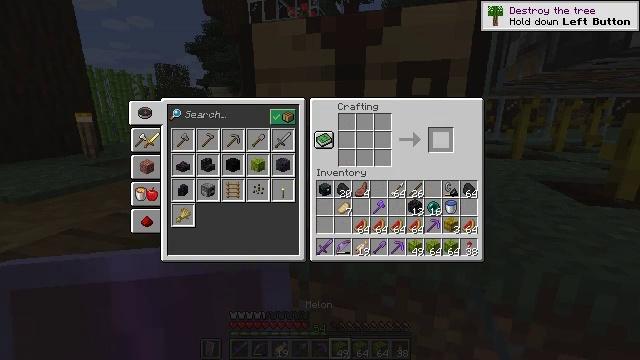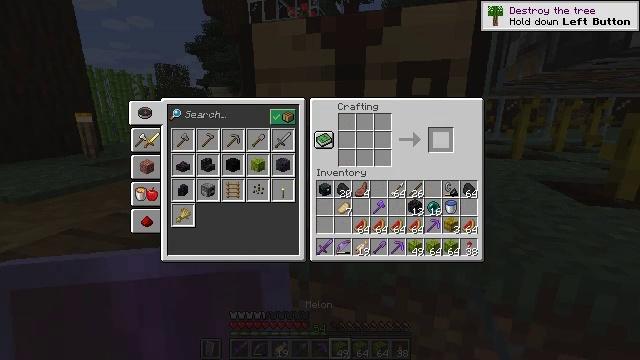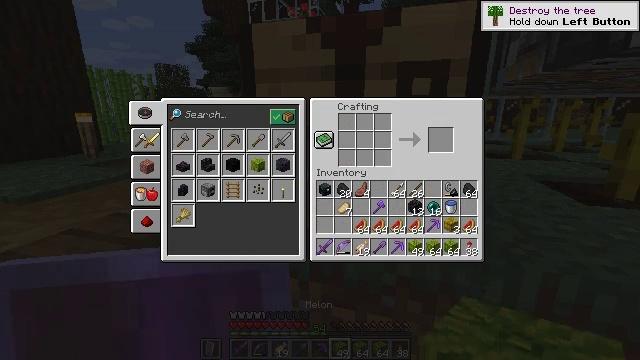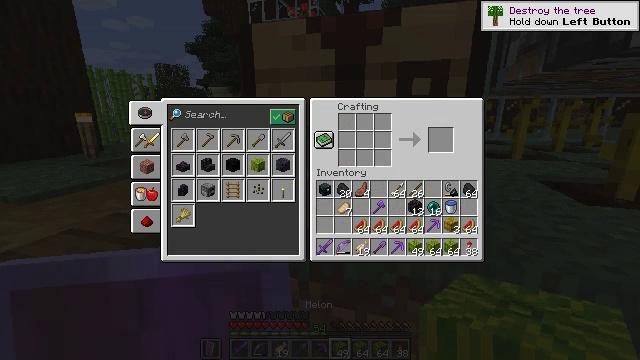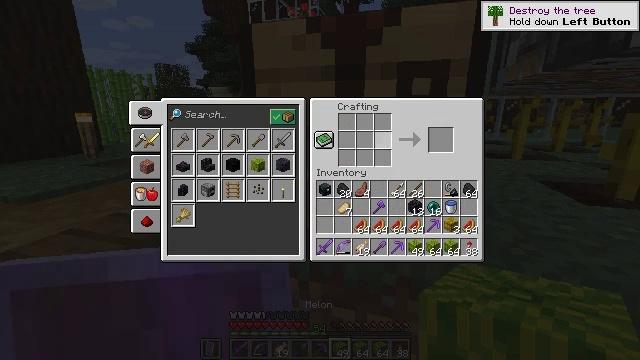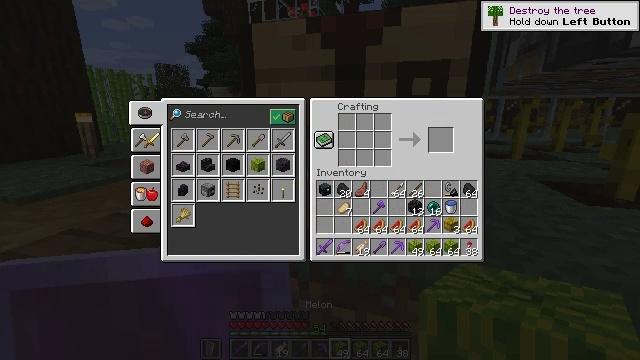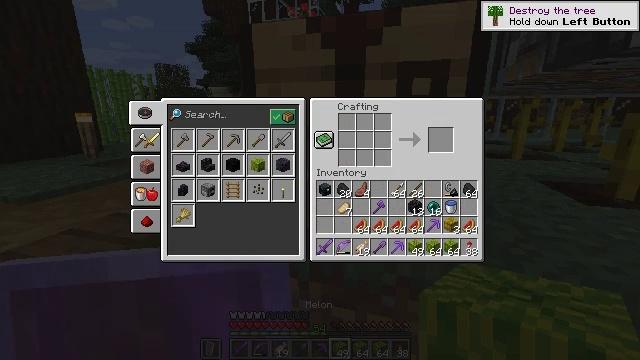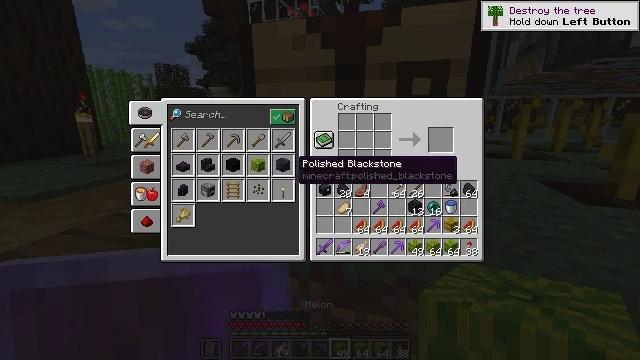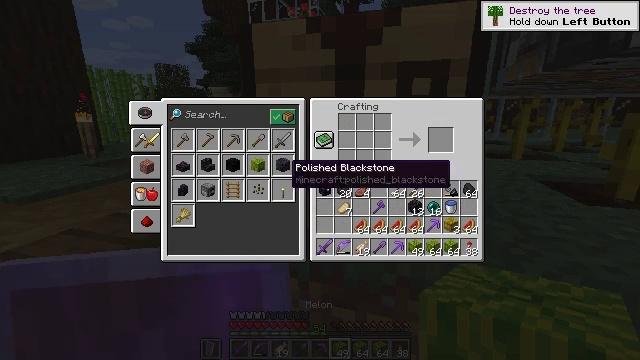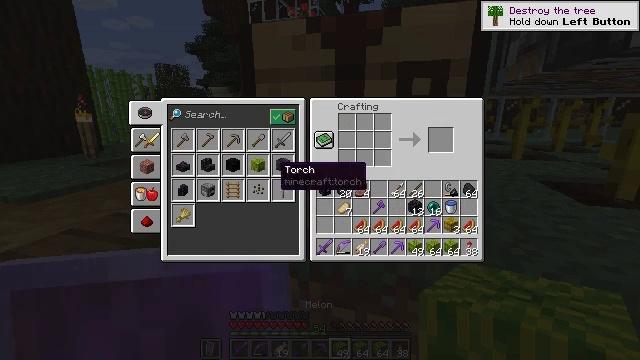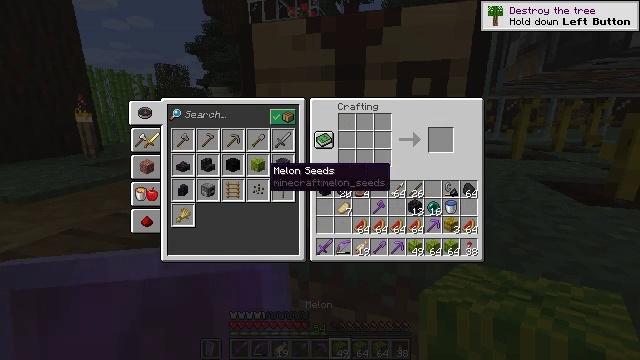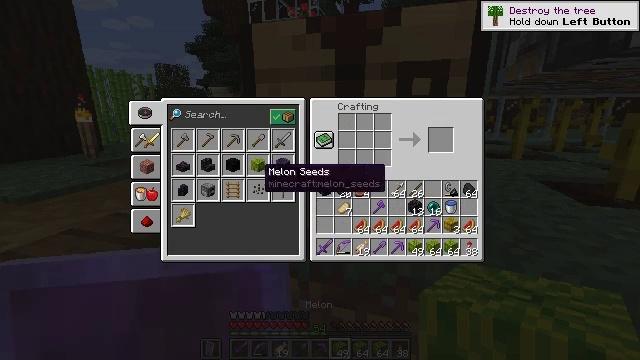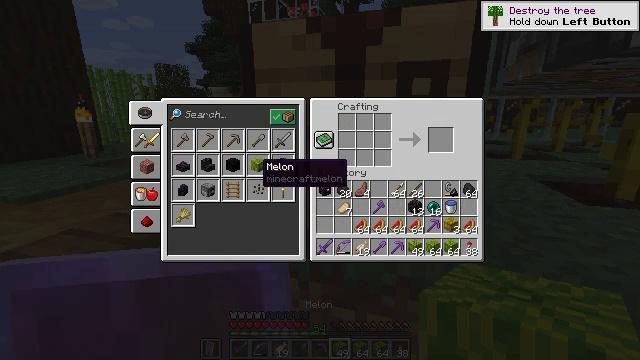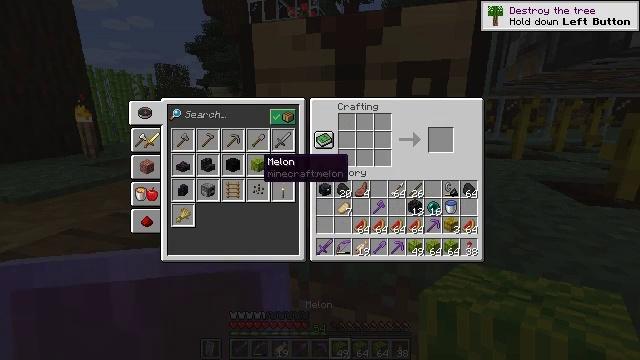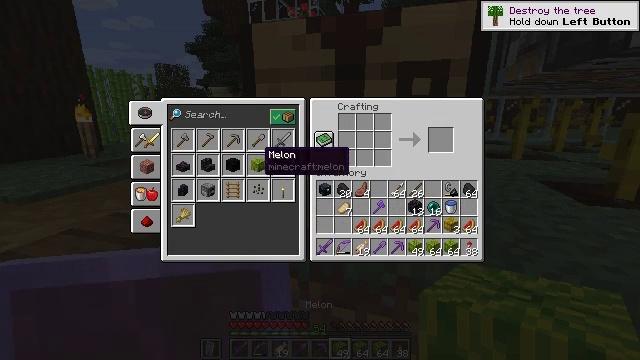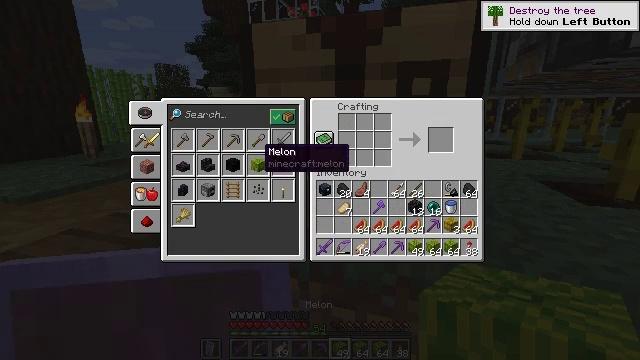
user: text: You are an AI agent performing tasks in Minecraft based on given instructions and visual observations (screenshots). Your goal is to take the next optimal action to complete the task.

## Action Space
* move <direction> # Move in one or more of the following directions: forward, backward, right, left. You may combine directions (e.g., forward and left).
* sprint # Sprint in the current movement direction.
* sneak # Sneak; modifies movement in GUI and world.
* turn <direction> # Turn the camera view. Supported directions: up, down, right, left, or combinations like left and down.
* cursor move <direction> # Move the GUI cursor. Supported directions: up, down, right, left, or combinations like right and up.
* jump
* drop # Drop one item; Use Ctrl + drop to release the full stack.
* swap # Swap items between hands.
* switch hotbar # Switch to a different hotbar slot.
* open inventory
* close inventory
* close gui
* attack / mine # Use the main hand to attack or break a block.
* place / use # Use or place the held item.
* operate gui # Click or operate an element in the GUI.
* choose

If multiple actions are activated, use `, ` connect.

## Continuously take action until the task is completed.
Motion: motion action
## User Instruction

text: Put together melon slices to craft a melon.
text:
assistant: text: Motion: sneak, attack / mine
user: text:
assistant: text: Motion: sneak, turn left
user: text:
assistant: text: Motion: sneak, turn left
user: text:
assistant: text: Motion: sneak, turn left
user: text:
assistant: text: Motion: sneak, turn left and down
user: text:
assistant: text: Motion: sneak, turn left
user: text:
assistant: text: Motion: sneak, turn left
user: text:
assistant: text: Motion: sneak, turn left
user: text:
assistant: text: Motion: sneak, turn left
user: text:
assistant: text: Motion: sneak, turn left
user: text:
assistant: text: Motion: sneak
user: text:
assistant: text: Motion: sneak
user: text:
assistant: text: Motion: sneak
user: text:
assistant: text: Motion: sneak
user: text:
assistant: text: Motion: sneak
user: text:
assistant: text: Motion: sneak
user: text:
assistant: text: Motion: sneak
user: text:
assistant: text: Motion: sneak, attack / mine
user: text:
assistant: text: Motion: sneak, attack / mine
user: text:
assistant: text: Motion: sneak, attack / mine
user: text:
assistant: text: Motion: sneak, attack / mine
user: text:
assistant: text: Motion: sneak, attack / mine
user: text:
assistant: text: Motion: sneak, attack / mine
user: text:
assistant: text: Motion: sneak, turn right, attack / mine
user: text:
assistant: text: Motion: sneak, turn right
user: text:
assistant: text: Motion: sneak, turn right
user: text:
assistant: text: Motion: sneak, turn right
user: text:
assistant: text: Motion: sneak, turn right
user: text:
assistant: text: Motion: sneak
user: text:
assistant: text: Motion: sneak